Aerial crown-view tile of a tropical tree (Barro Colorado Island, Panama), acquired 20240813:
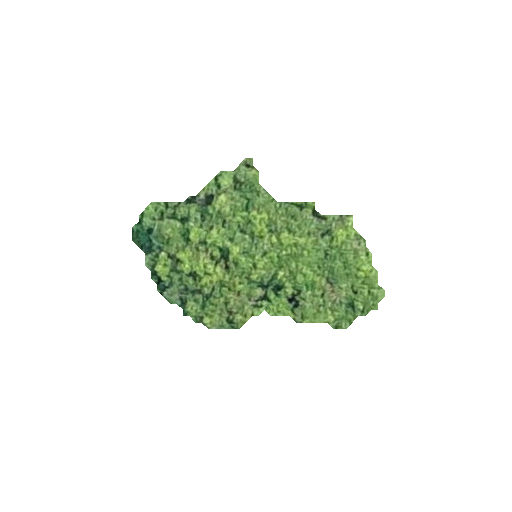
Species: Prioria copaifera
GBIF accepted scientific name: Prioria copaifera
Crown area: 40.874 m²